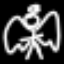
Label: angel